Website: home-depot
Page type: account-selection
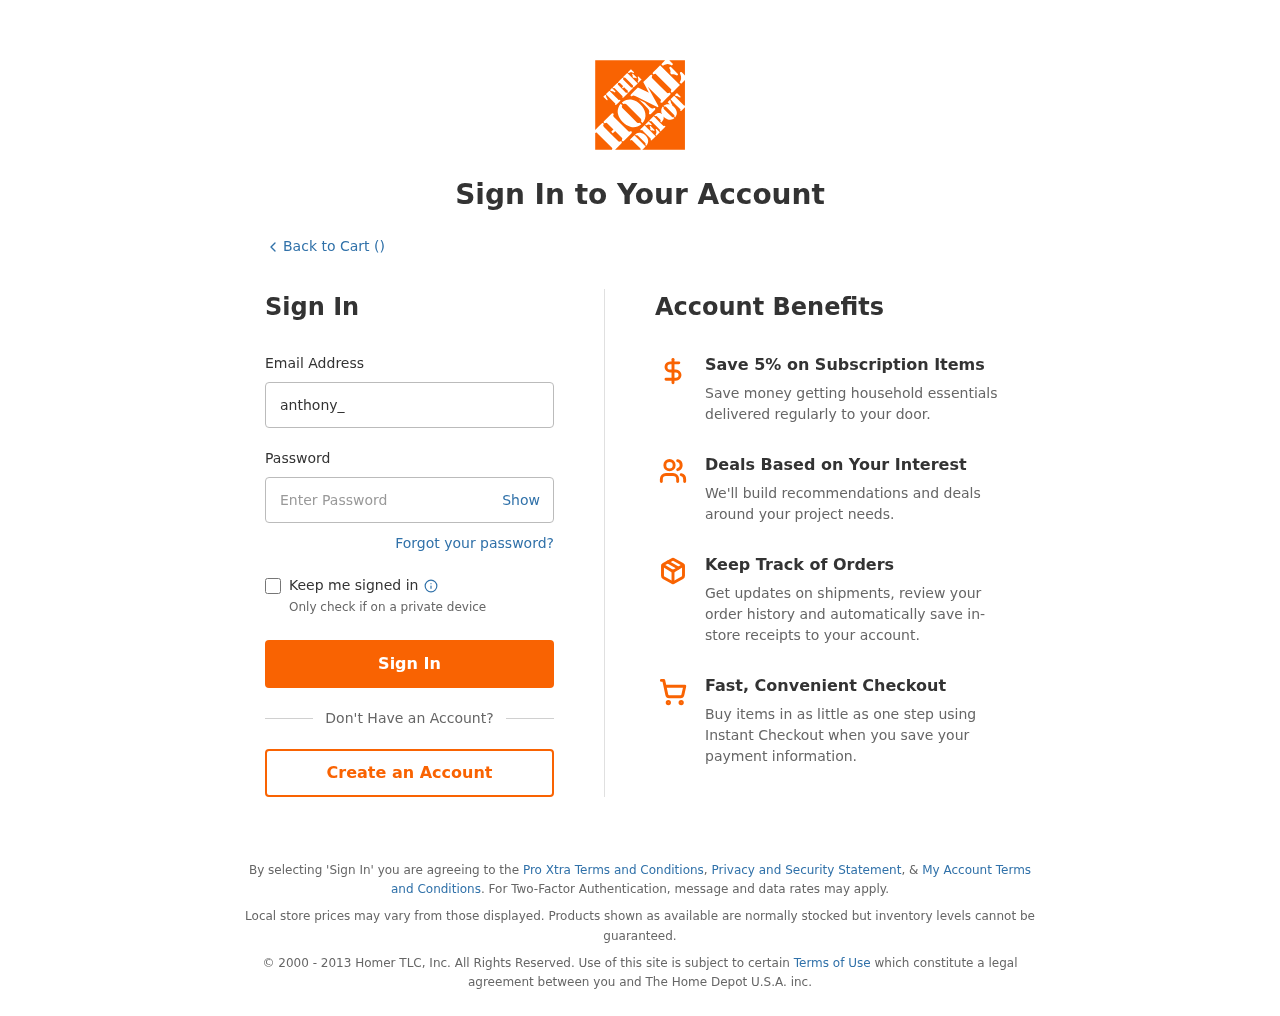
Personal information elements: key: PII_LOGIN_USERNAME
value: anthony_landry